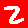
Digit: 2